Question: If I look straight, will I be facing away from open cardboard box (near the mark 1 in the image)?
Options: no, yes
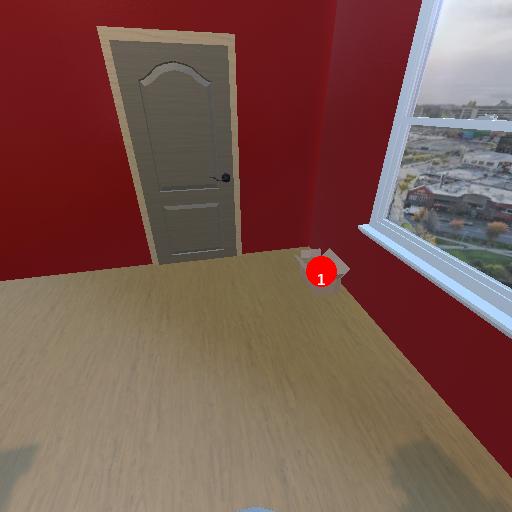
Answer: no